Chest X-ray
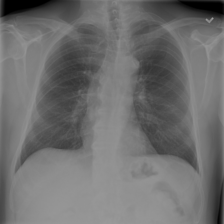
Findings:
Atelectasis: negative
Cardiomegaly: negative
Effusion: negative
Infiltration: negative
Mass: negative
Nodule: negative
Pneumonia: negative
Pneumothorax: negative
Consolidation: negative
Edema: negative
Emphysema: negative
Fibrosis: negative
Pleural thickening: negative
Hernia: negative